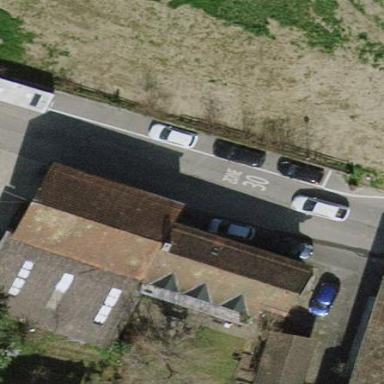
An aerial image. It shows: Street-side parking area with parallel orientation. The surface is asphalt.